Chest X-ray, PA view. Patient: 33 years old, sex M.
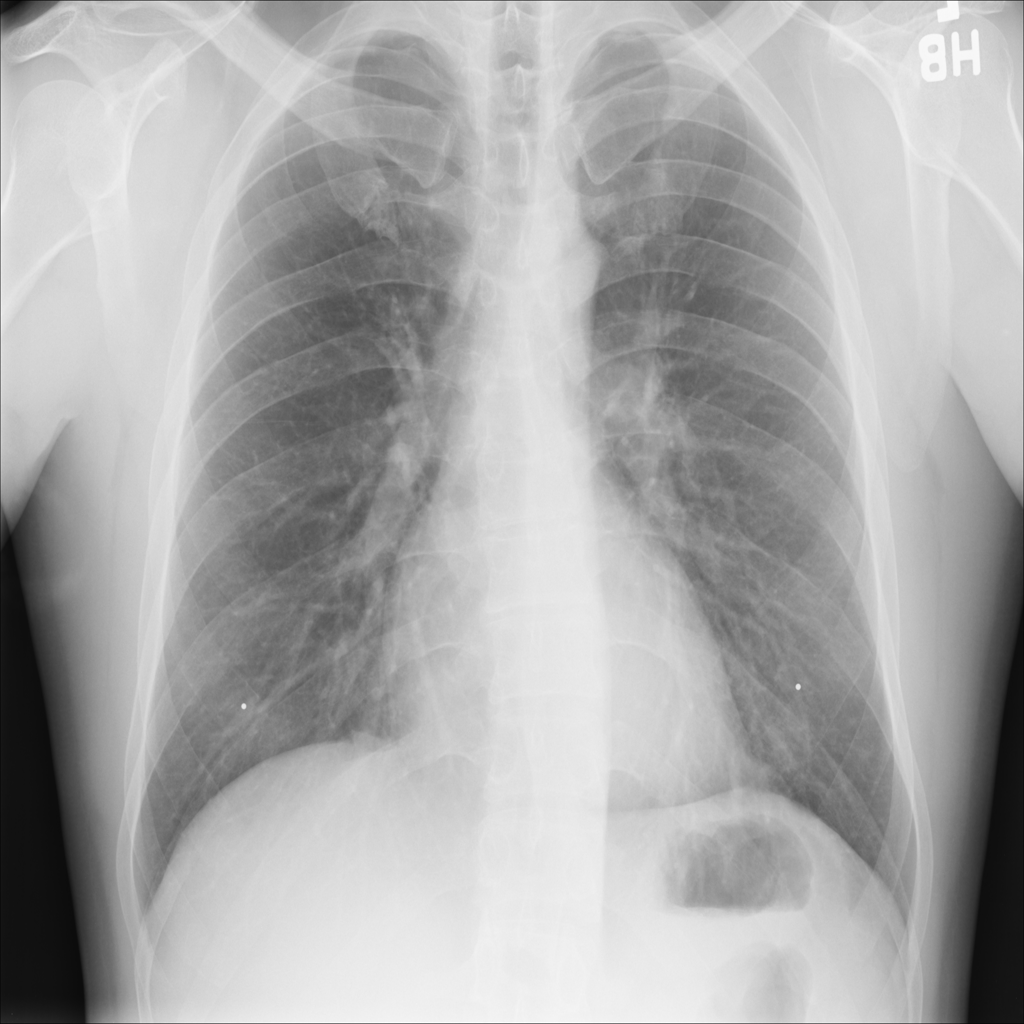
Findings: No Finding